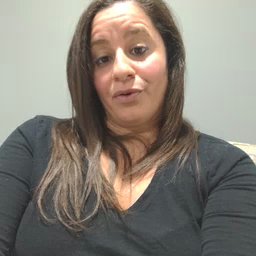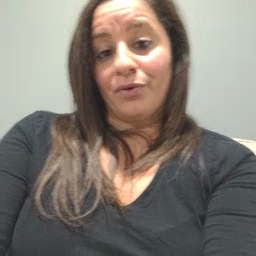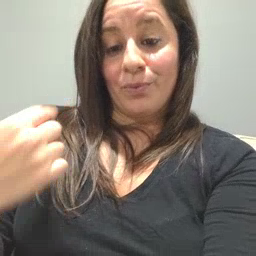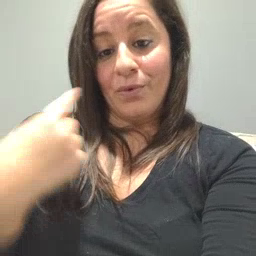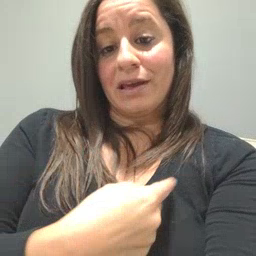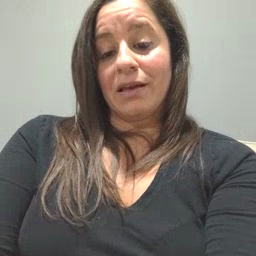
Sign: weus